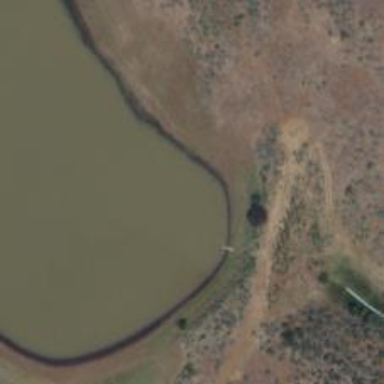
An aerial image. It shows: Reservoir.